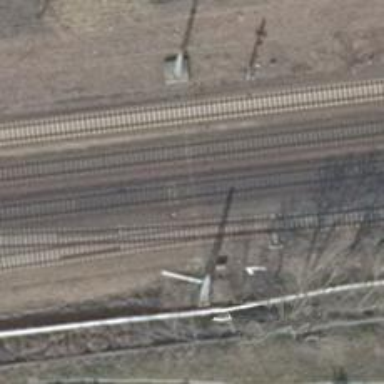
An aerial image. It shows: Milestone along the railway track with catenary mast.